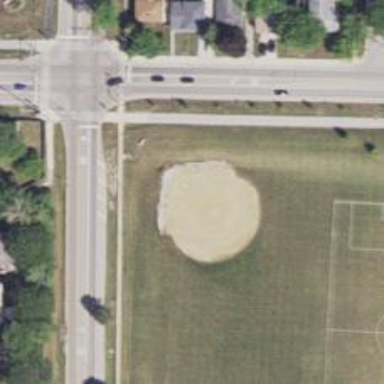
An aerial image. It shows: Baseball pitch for leisure land.